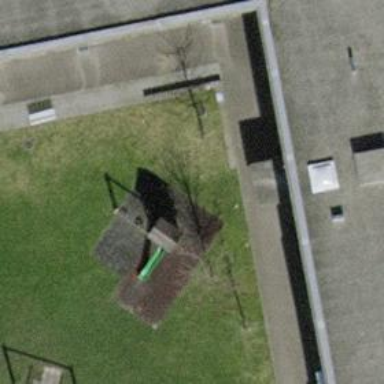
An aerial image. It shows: Playground with various play structures.